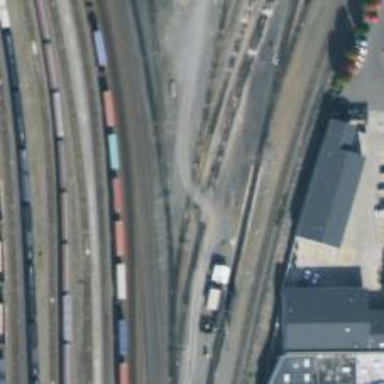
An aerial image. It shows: Railway level crossing.